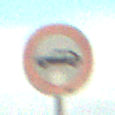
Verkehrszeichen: VerbotPersonenkraftwagen
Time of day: SunriseSunset
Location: Outdoor (Nature)
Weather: PartlyCloudy
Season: NotSpecified
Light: Natural